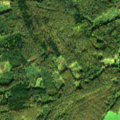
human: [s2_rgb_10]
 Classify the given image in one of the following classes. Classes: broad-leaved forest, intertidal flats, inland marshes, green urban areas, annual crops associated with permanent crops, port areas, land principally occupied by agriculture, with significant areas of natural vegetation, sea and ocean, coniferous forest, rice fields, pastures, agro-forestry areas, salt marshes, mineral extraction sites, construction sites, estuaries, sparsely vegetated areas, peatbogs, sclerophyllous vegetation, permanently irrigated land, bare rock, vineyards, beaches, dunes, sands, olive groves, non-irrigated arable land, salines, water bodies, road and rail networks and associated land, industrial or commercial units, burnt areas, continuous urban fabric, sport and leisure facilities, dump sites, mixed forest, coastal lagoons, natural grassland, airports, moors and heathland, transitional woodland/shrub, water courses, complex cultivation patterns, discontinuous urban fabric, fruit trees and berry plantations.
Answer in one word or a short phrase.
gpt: pastures, land principally occupied by agriculture, with significant areas of natural vegetation, broad-leaved forest, mixed forest